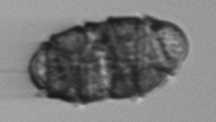
Label: Margalefidinium